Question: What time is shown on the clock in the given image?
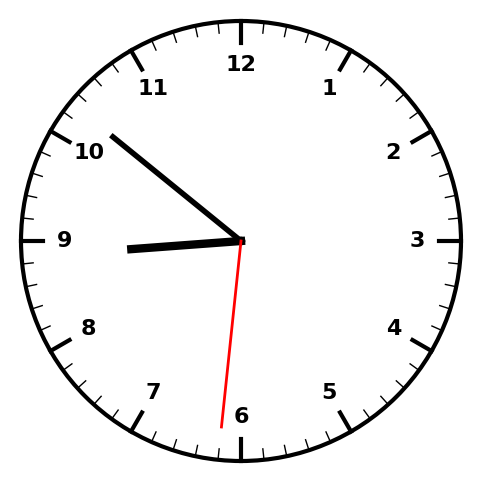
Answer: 08:51:31